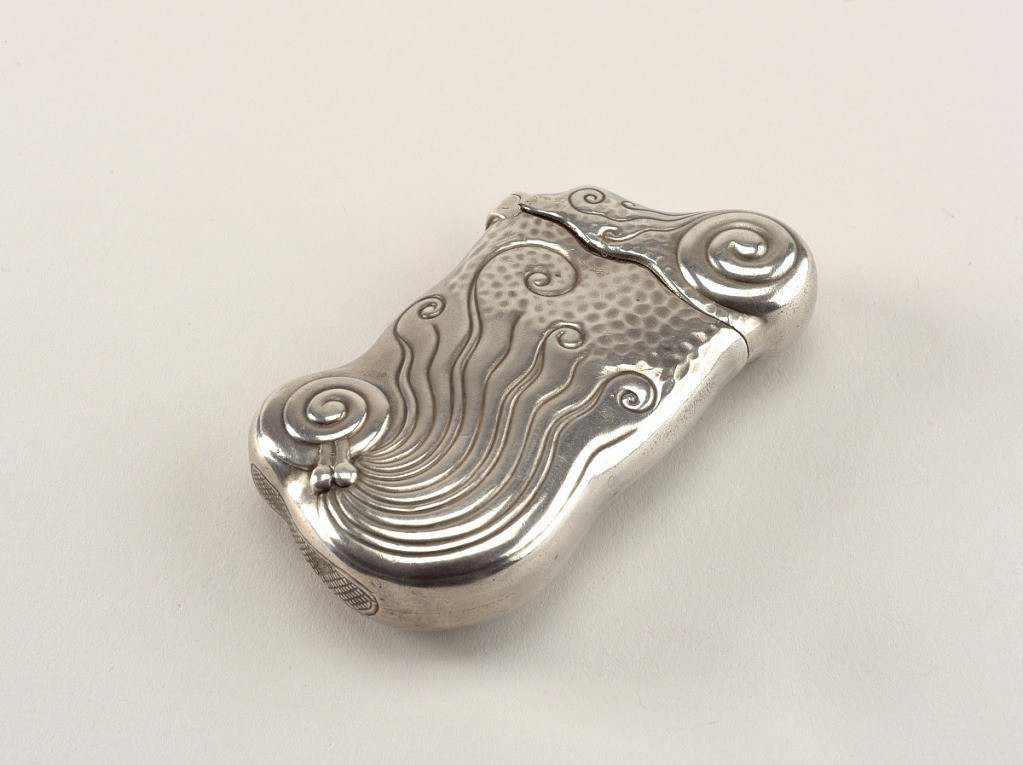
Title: Snail motifs
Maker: Whiting Manufacturing Company, 1866 – 1926
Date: ca. 1900
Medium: Silver
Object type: Matchsafe
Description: Oblong, with asymmetrical curved sides and corners, featuring abstract snail motifs, one snail with antennae on lower left corner, has attached wavy tendrils that move up case body. Second snail coiled at front end of lid, has several wavy tendrils that extend toward hinge side. Upper parts of case has mottled, hammered surface. Ornament identical on reverse. Lid hinged on side. Striker on bottom.